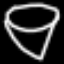
Label: diamond